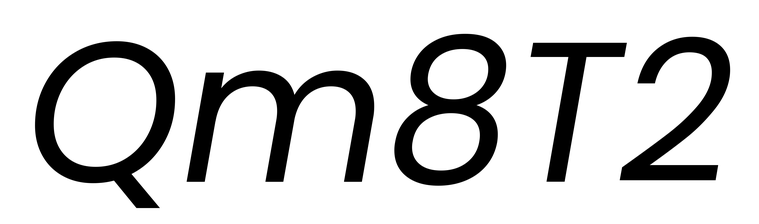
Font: Poppins-Italic